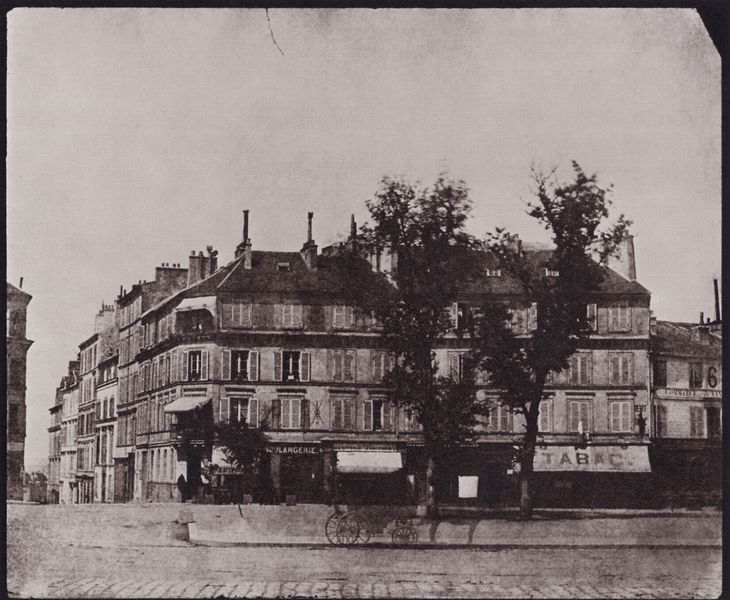
Titel: An der Rue Brey
Künstler: Hippolyte Bayard
Schlagwörter: baum, himmel, mann, weiß, bäume, stadt, bewegung, braun, cafe, fenster, frankreich, grau, licht, paris, schwarz, strasse, dach, gebäude, haus, park, weg, alt, stein, steine, häuser, einsam, esel, fensterläden, kamin, kamine, karren, pferd, räder, schornstein, schrift, ecke, fassade, fassaden, gasse, geschäft, pflaster, wohnhäuser, hang, dächer, mauer, schornsteine, allee, herbst, einspänner, geschäfte, kutsche, laden, läden, platz, speichen, werbung, sepia, rad, wagen, hotel, foto, fotografie, photographie, schlote, erker, plaster, schild, eckhaus, fensterladen, belichtung, gehweg, kopfsteinpflaster, pflasterstein, plastersteine, scharz, schwarzweiß, reklame, maultier, photo, rue, fahren, gesims, zahl, ziffer, london, sechs, mietshaus, äuser, zugtier, waagen, markise, photografie, tabak, straßenzug, gesimse, markisen, ladenzeile, tabac, jalousien, verkehrsinsel, äume, kopfsteinplaster, atget, markiese, langzeitbelichtung, tabakwaren, taback, au, foito, kutscxhe